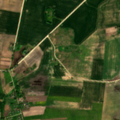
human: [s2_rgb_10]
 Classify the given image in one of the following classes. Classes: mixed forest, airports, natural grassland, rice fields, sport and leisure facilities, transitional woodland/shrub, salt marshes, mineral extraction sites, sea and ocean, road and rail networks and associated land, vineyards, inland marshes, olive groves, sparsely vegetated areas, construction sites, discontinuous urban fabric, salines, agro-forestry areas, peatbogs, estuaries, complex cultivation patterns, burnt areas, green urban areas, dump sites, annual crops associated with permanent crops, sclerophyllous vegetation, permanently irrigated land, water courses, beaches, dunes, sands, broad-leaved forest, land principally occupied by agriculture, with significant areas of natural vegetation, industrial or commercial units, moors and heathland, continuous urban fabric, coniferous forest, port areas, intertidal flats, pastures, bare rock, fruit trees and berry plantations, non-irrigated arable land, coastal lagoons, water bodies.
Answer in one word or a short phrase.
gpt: discontinuous urban fabric, non-irrigated arable land, complex cultivation patterns